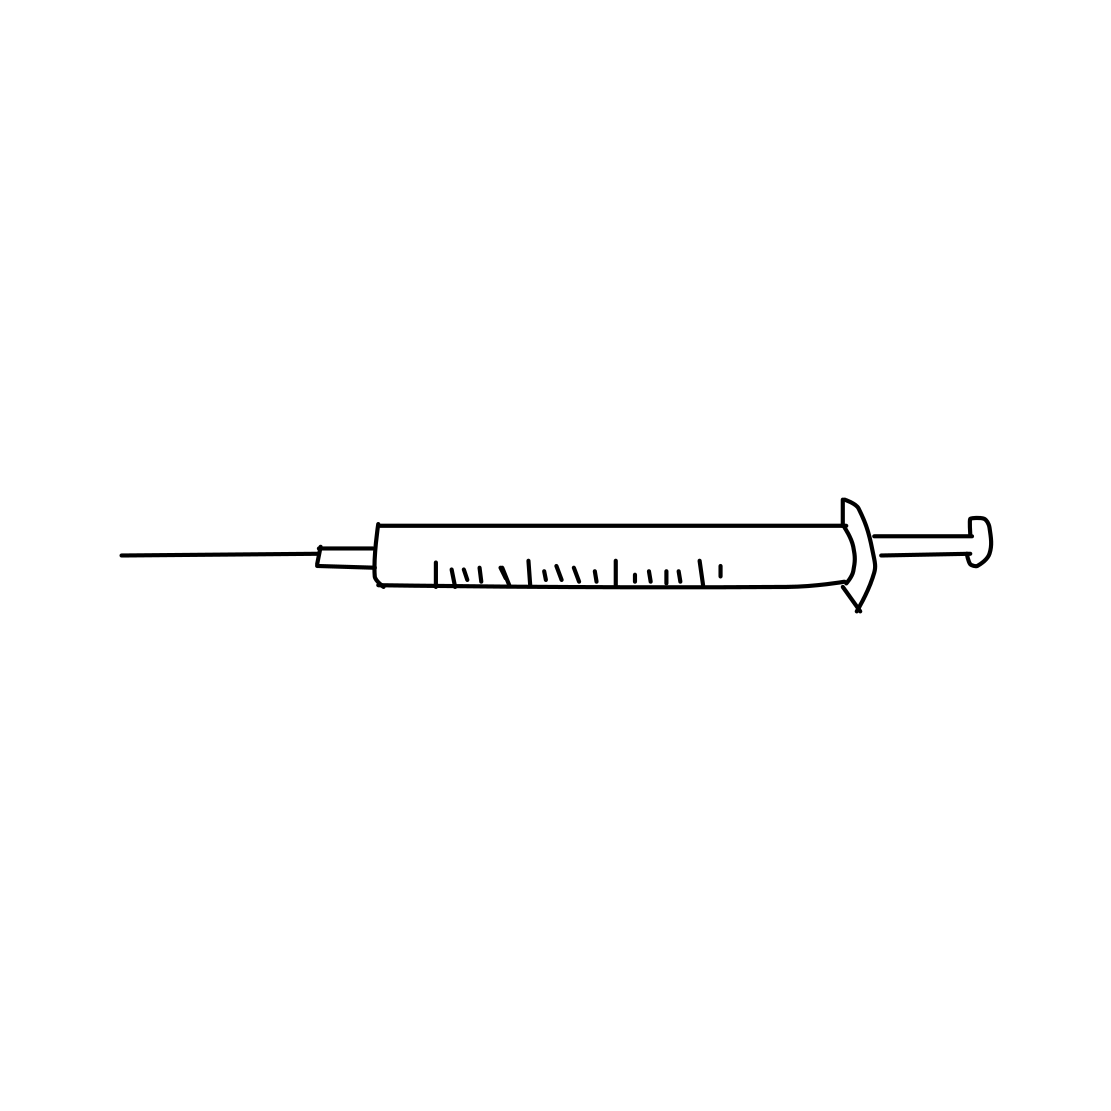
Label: syringe